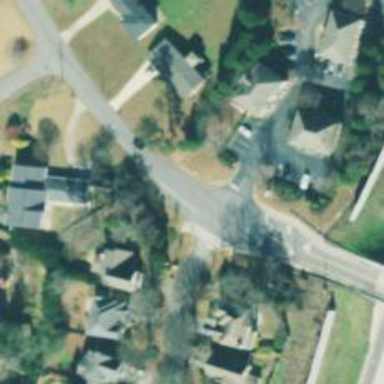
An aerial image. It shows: Residential road with asphalt surface and sidewalk on the left.